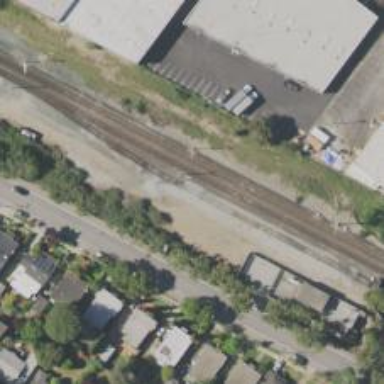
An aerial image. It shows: Railway siding for service.